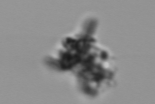
Label: detritus